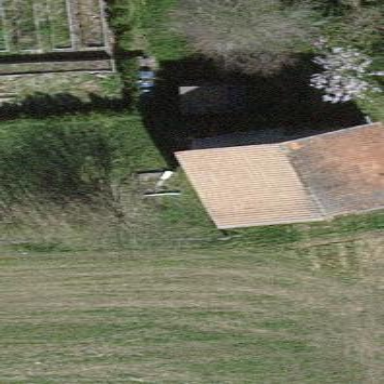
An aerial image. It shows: Barn.